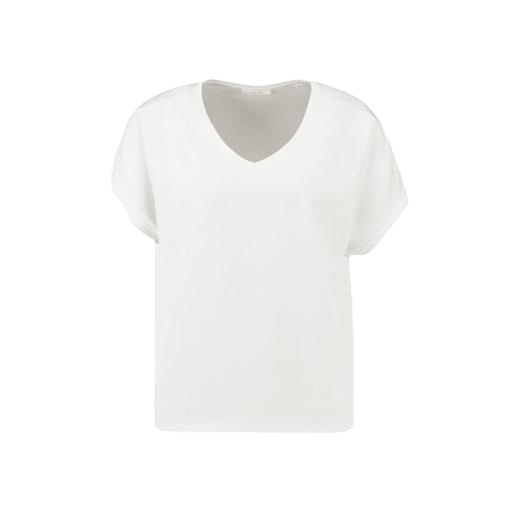
white v-neck t-shirt only macy, short-sleeve top only macy, white petite t-shirt only macy, white background